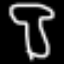
Label: mushroom